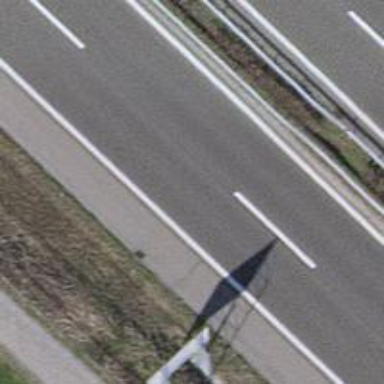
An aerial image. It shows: Motorway.